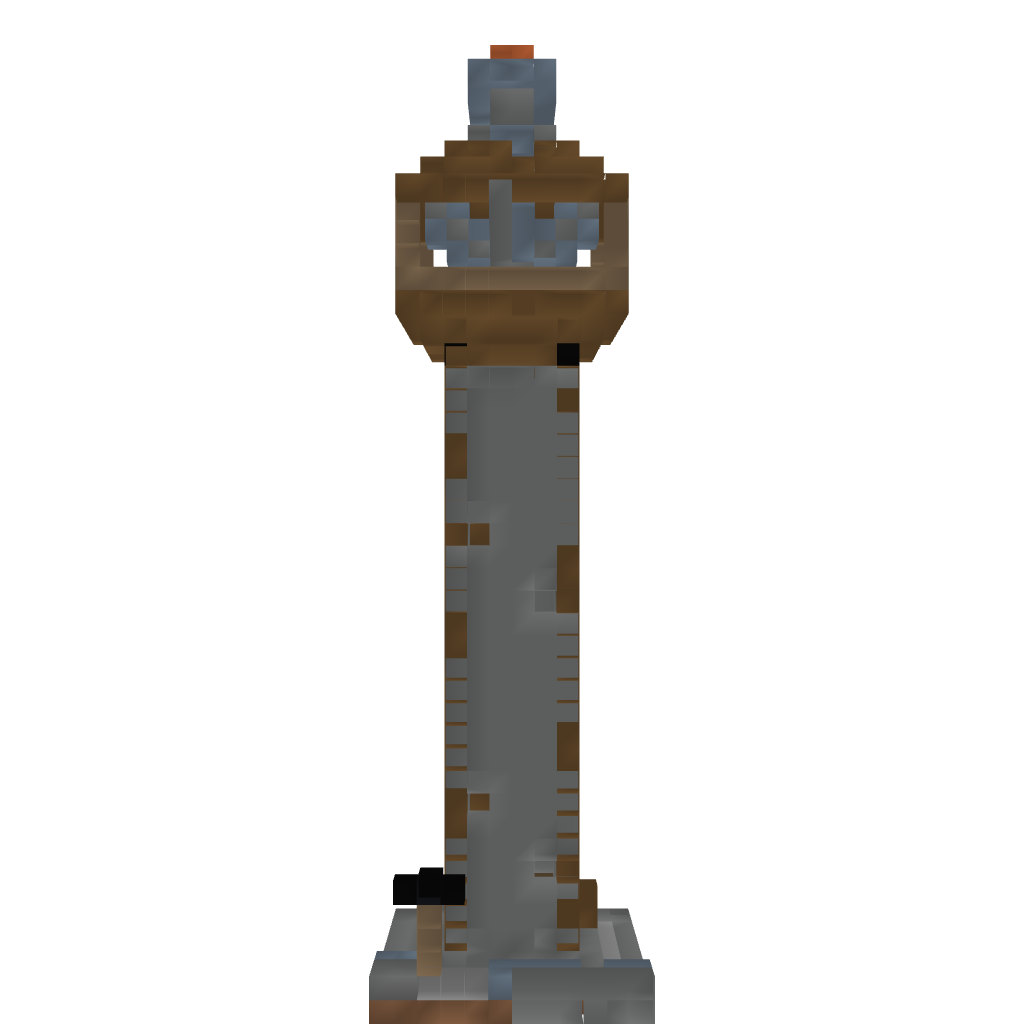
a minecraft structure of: Wood and Stone Watchtower